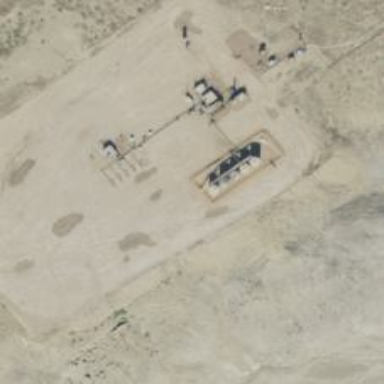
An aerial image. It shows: Petroleum well that is man-made.